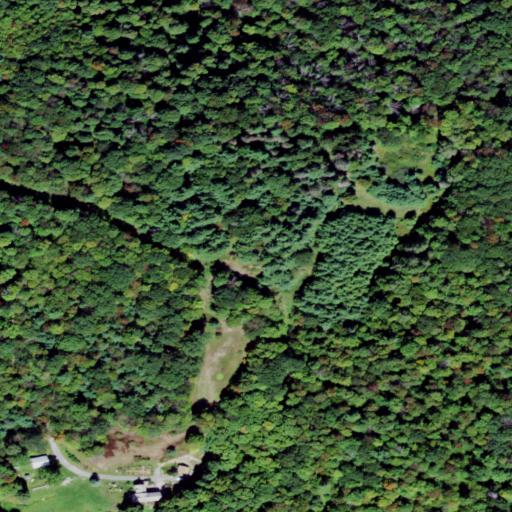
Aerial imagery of mountain in New York named Mount Don Bosco containing deciduous forest, mixed forest, evergreen forest, open development, and pasture